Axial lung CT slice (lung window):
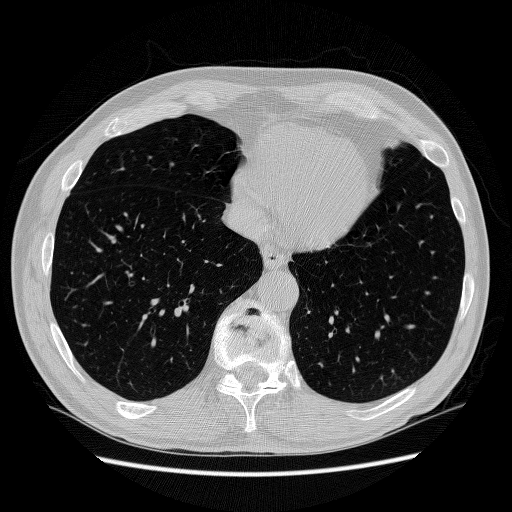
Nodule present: no